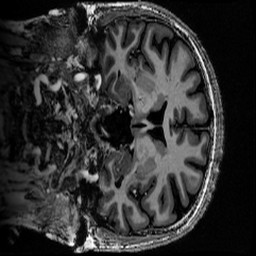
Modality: MP2RAGE
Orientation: coronal
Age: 45
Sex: male
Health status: healthy